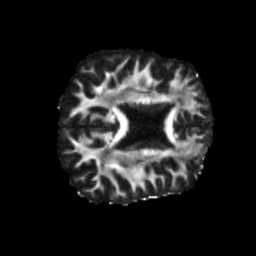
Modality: FA
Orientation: axial
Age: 69
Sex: male
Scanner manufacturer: siemens
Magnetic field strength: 3 T
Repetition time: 3.23 s
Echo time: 0.0892 s